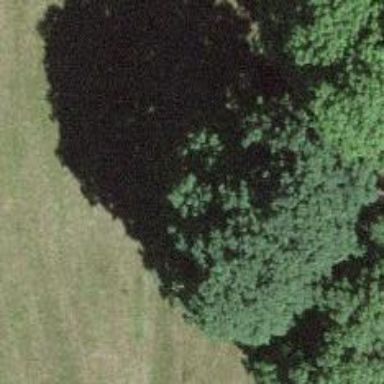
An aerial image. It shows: Single tag "natural: tree."